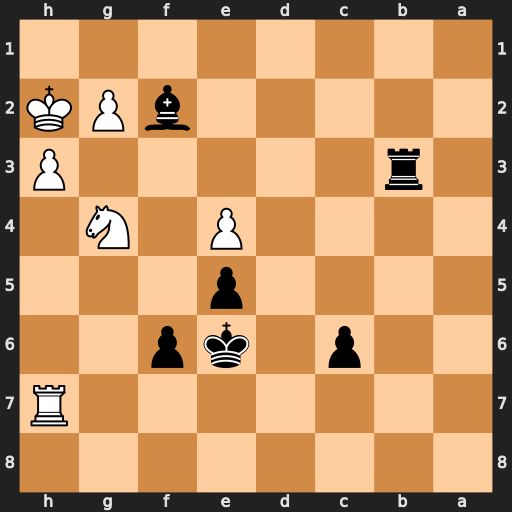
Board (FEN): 8/7R/2p1kp2/4p3/4P1N1/1r5P/5bPK/8
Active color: b
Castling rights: -
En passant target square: -
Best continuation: Bg3+ Kg1 Rb1#